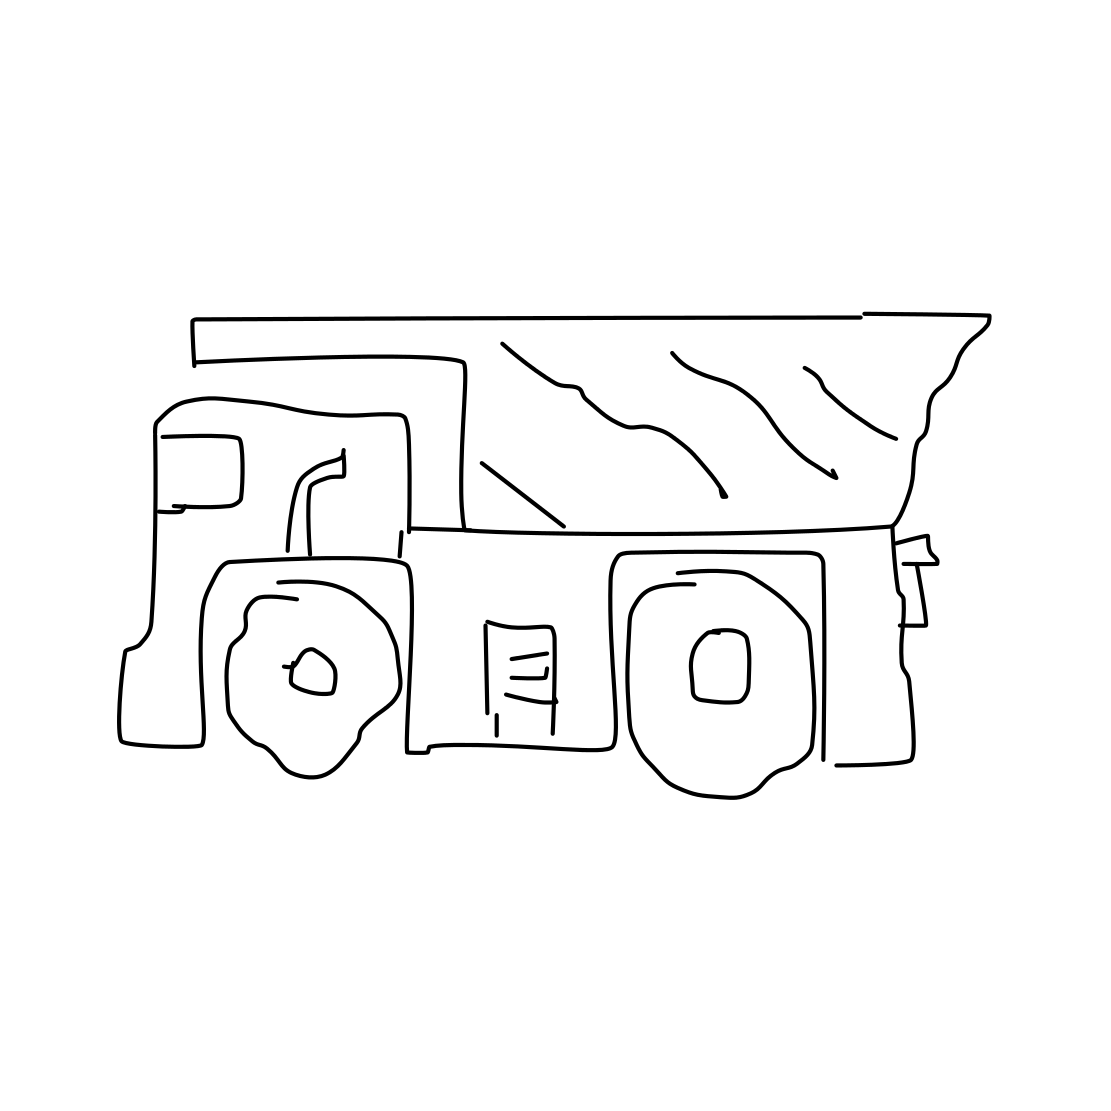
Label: truck